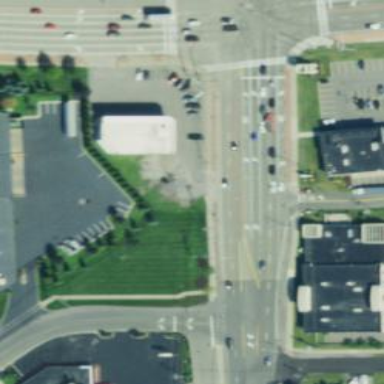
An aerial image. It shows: Trunk highway with separate sidewalks.